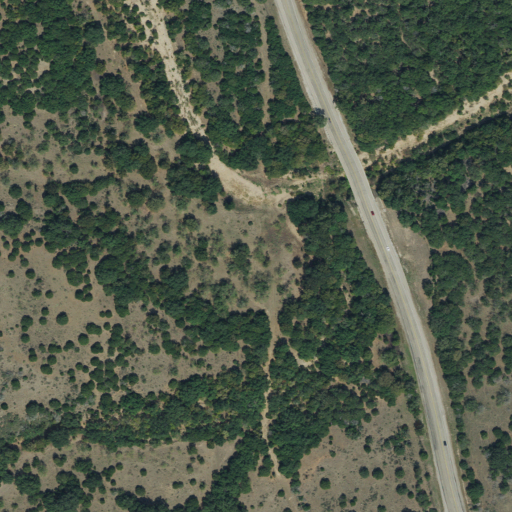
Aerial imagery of valley in Texas named Bear Hollow containing shrub, evergreen forest, open development, and medium intensity development